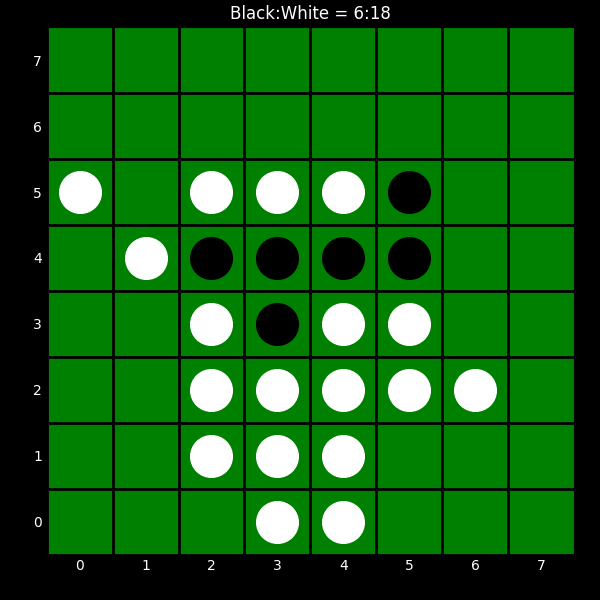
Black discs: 6
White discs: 18